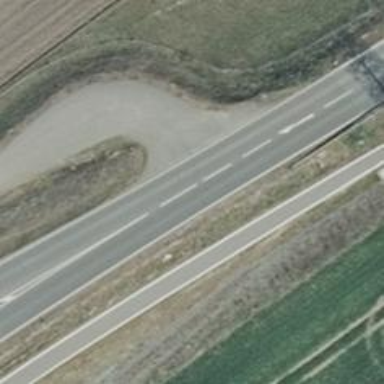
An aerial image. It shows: Secondary road with asphalt surface.